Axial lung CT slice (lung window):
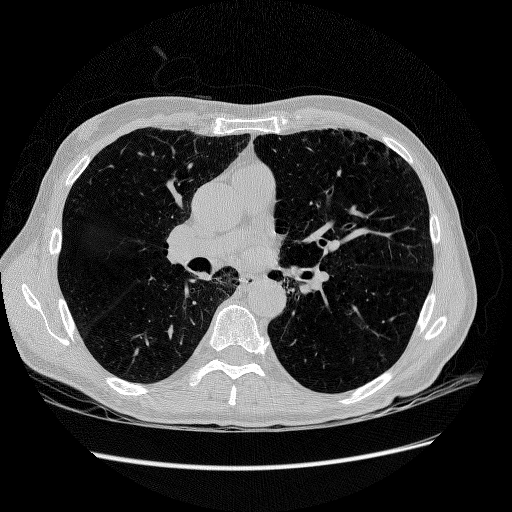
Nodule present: no